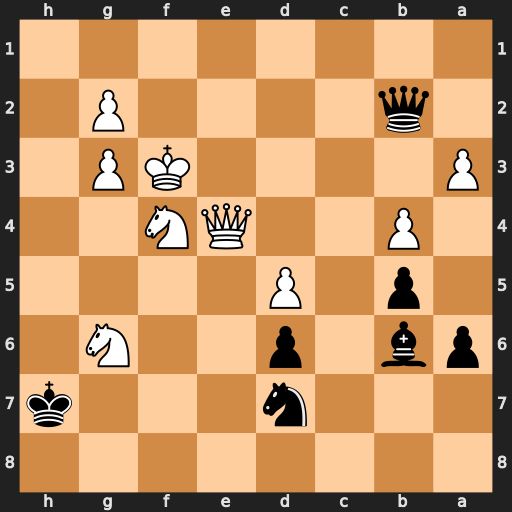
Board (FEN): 8/3n3k/pb1p2N1/1p1P4/1P2QN2/P4KP1/1q4P1/8
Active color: b
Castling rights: -
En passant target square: -
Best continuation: Qf2+ Kg4 Nf6+ Kf5 Nxe4